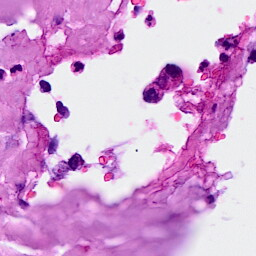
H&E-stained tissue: Breast